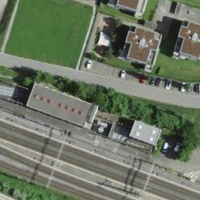
EUNIS habitat code: 57
Species observed at this site:
Cerastium glomeratum